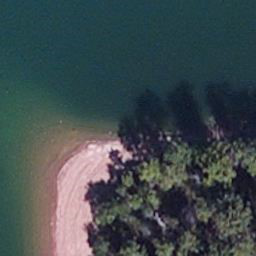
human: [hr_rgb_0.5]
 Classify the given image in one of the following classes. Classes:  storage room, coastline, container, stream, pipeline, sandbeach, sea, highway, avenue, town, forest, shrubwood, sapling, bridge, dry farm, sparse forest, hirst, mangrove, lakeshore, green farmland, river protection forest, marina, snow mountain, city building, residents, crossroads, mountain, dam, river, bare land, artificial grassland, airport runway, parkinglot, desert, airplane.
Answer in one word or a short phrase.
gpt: lakeshore